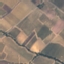
Land use / land cover class: PermanentCrop